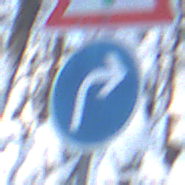
Verkehrszeichen: VorgeschriebeneFahrtrichtungRechts
Zusatzzeichen oben: Lichtzeichenanlage
Umgebung: Outdoor, Nature
Tageszeit: MorningAfternoon
Wetter: Clear
Licht: Natural
Jahreszeit: Winter
Kontrast: LowContrast